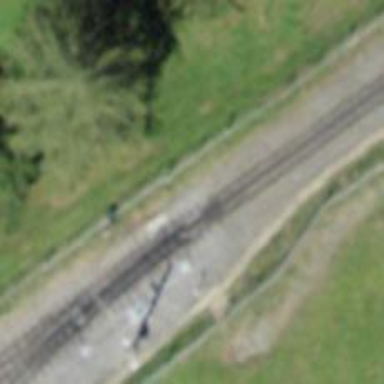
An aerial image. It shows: Railway switch.